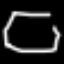
Label: octagon